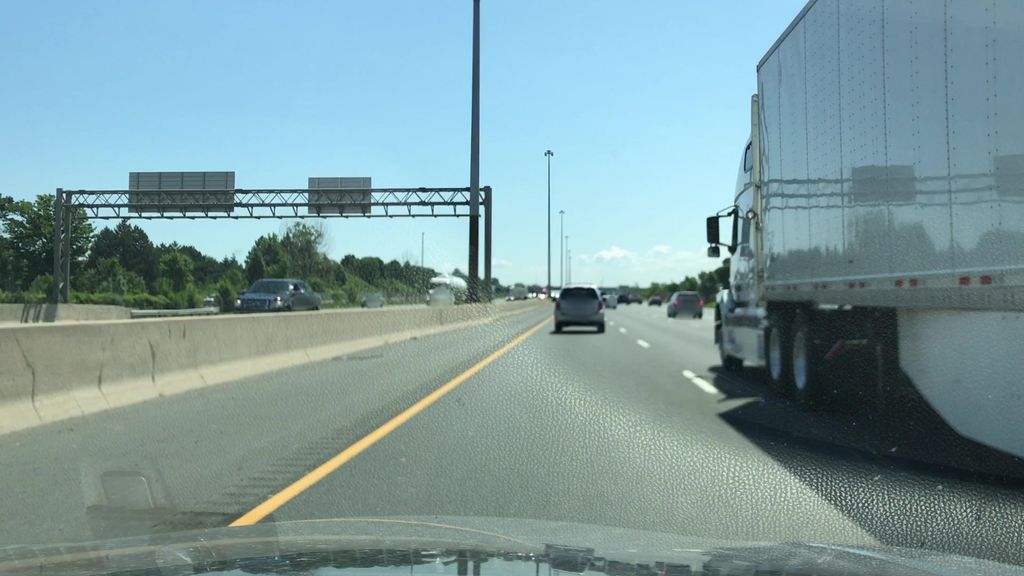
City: hamilton